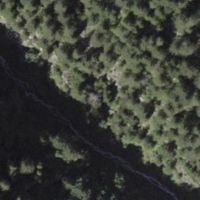
EUNIS habitat code: 44
Species observed at this site:
Bartsia alpina